Question: I have one view with table view and on touch on row I want to navigate to other view.
Everything is ok, but buttons, labels and others didnt render on view.

For navigation to other view I use this code:
'''
GenderViewController *myController = [[GenderViewController alloc] initWithNibName:nil bundle:nil];
[self.navigationController pushViewController:myController animated:YES];
[myController release];
'''
Where can be problem please?
Thank you!
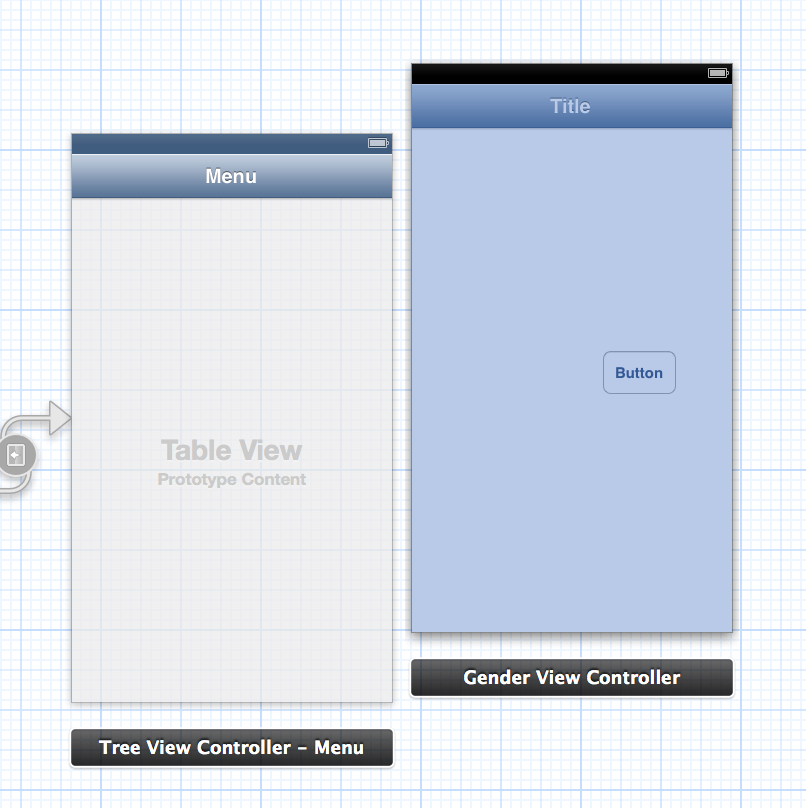
Answer: You use storyboards, so use a segue or an identifier for your viewController.
'''
GenderViewController *myController = [[GenderViewController alloc] initWithNibName: nil bundle:nil];
'''
wouldn't help much, since you don't provide a nib name (I think you can't use this with storyboard since you have no nib name, but am not 100% sure).
Set an identifier of your viewController in Interface Builder and instantiate it like this:
'''
GenderViewController *myController = [self.storyboard instantiateViewControllerWithIdentifier: @"yourIdentifier"];
'''